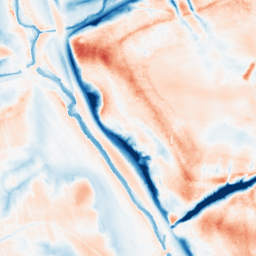
Category: classical
Decomposition family: gaussian
Decomposition parameters: sigma: 10
Upsampling method: bspline
Upsampling parameters: scale: 4
Upsampling scale: 4